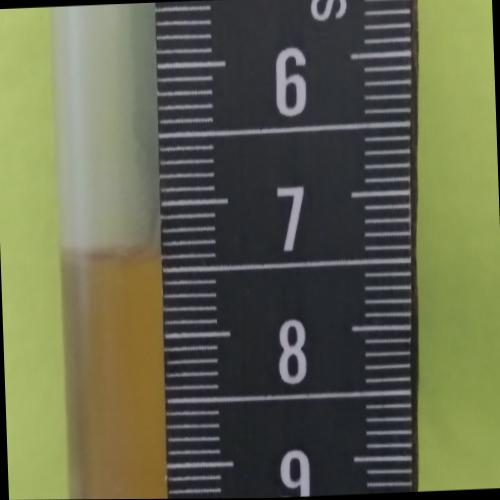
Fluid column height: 7.4 cm